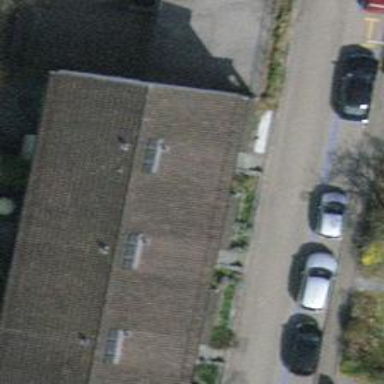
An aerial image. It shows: Gabled roofed house.